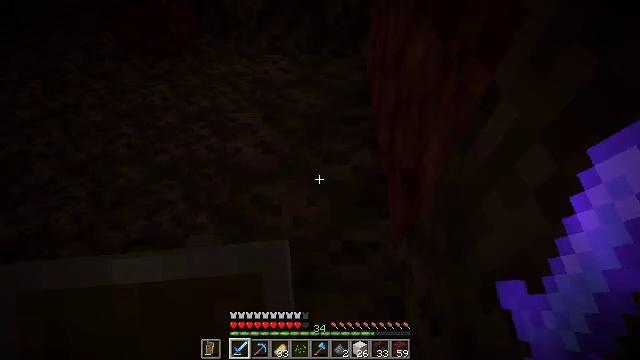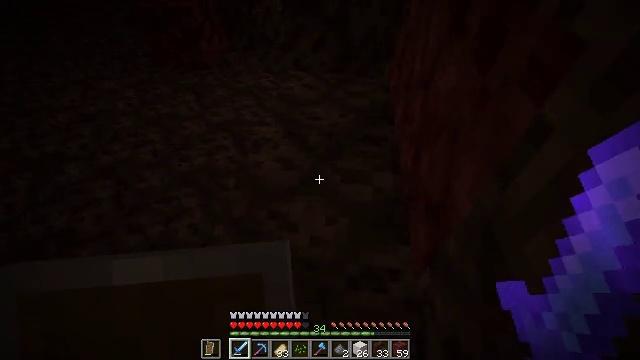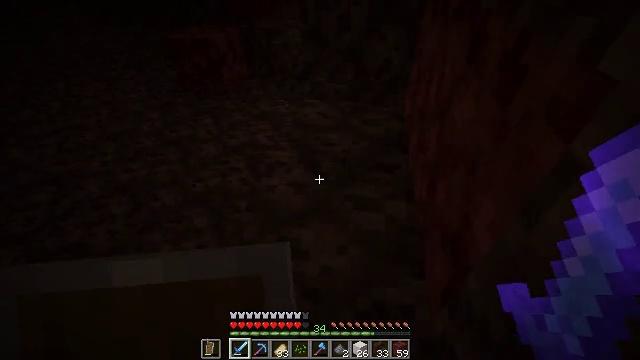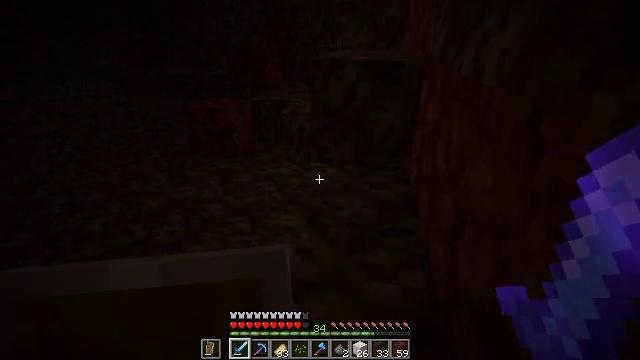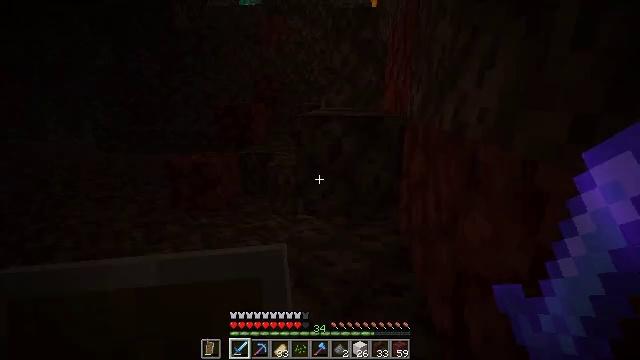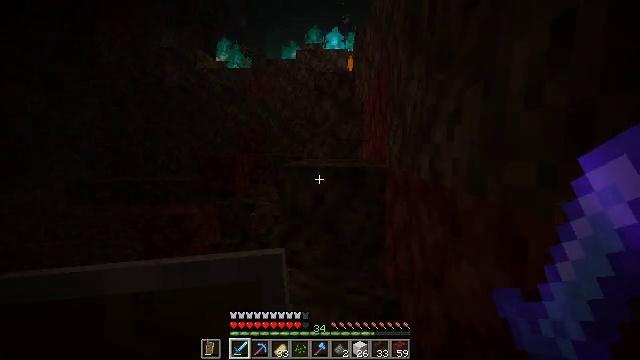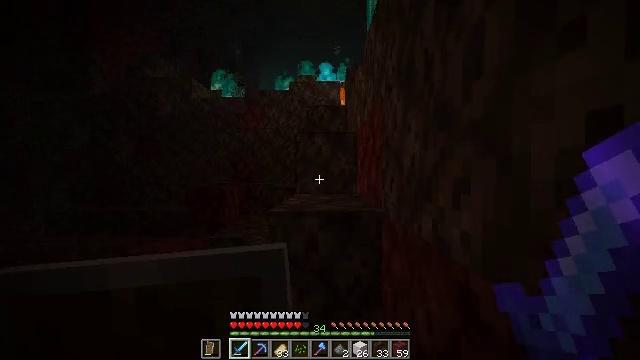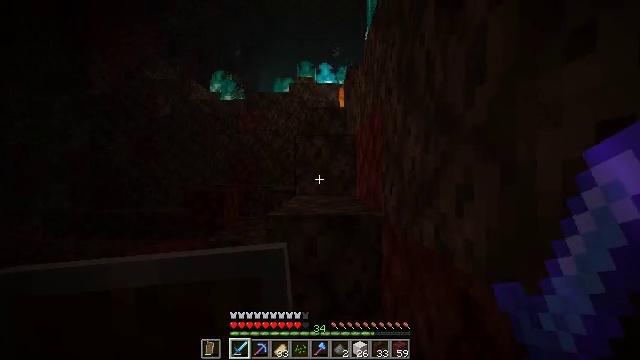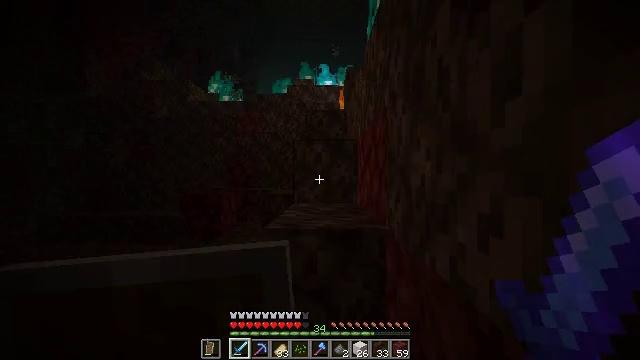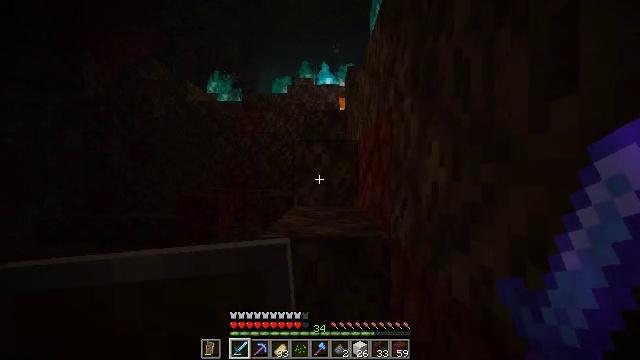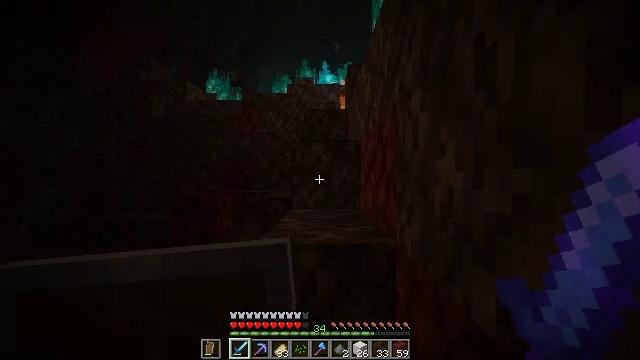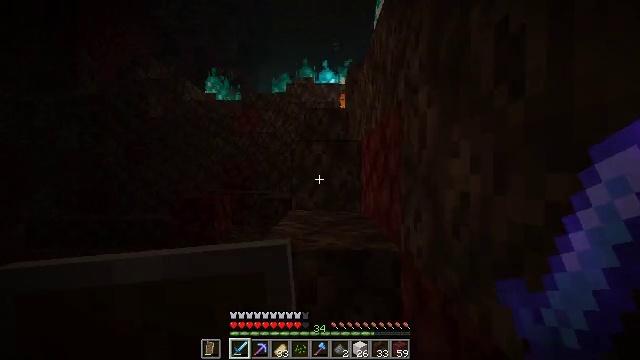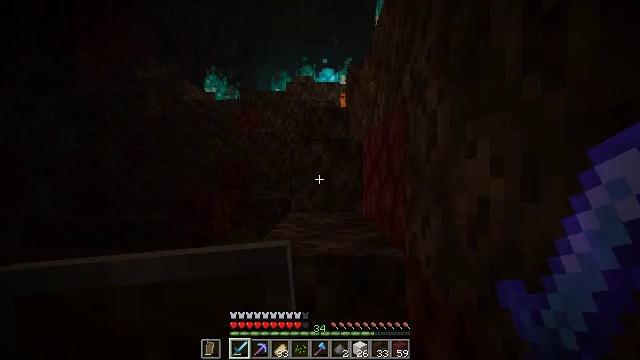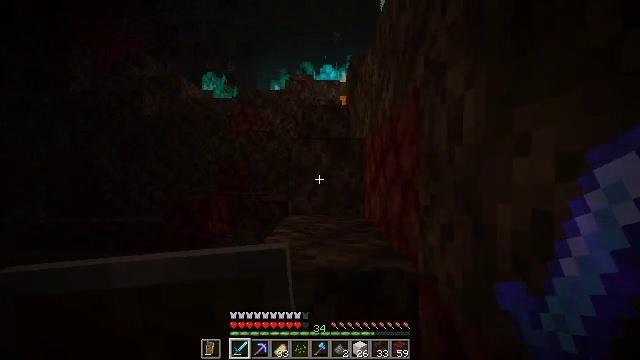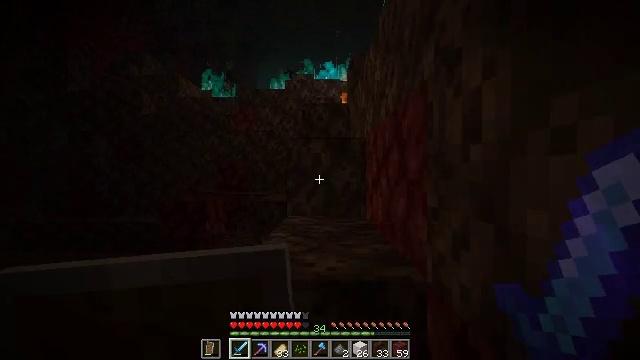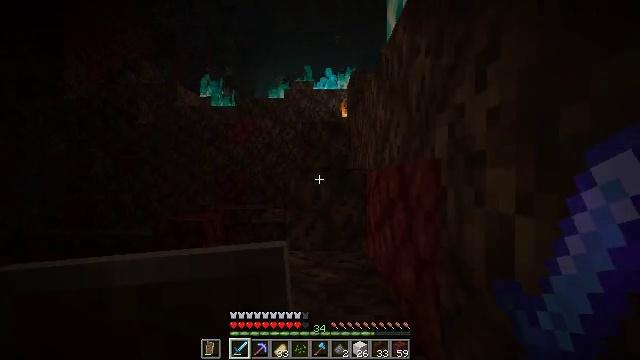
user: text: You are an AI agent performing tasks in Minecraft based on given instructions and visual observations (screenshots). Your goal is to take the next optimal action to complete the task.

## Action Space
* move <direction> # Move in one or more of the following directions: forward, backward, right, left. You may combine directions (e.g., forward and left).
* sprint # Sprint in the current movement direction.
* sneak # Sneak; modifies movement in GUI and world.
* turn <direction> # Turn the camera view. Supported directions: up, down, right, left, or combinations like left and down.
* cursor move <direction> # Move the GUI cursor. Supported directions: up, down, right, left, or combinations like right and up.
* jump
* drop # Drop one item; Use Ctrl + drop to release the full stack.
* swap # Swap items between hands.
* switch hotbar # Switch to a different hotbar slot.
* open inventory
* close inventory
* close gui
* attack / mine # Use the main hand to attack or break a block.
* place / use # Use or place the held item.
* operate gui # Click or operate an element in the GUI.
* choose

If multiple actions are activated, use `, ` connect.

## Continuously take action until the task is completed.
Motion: motion action
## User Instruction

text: Get rid of the soul fire.
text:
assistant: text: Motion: move forward and move left, sneak, turn left and up
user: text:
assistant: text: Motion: move forward and move left, sneak, turn left and up
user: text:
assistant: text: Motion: move forward and move left, sneak, turn up
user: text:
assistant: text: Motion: move forward, sneak, turn right and up
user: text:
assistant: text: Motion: move forward, turn right and up
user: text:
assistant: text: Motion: move forward, turn right and up
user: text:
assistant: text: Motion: move forward
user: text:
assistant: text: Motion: move forward
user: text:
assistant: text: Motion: move forward
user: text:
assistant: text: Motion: move forward
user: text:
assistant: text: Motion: move forward
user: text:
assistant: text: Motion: move forward
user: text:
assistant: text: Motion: move forward
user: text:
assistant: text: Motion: move forward
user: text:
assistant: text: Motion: move forward, jump
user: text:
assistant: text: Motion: move forward, jump
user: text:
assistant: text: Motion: move forward, jump
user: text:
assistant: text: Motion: move forward, jump
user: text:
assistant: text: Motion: move forward, jump
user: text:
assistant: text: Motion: move forward
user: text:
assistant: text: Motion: move forward
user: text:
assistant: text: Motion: move forward
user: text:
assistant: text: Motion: move forward
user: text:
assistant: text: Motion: move forward, turn right and up
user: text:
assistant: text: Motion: move forward, turn right and up
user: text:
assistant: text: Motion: move forward, turn right and up, jump
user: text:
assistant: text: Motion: move forward, jump
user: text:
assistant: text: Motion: move forward and move left, jump
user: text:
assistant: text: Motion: move forward and move left, turn right and up, jump
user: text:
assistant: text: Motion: move forward and move left, turn right and up, jump